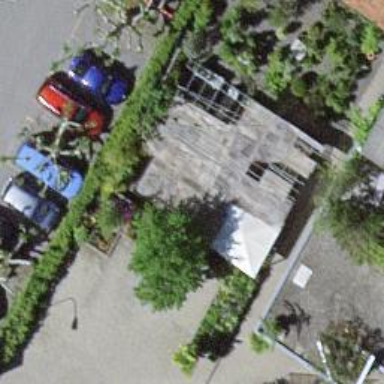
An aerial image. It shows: Greenhouse.